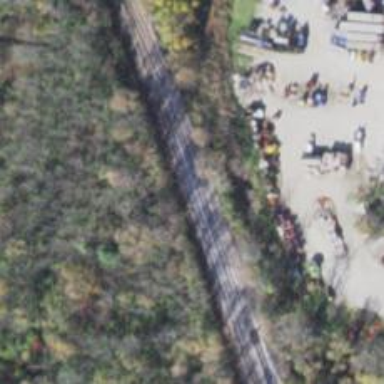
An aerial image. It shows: Railway track.